Question: I am trying to duplicate the <URL> to understand binding in Xamarin.
Once I run the following script, my first label is not rotating along with slider.
'''
<?xml version="1.0" encoding="UTF-8"?>
<ContentPage xmlns="http://xamarin.com/schemas/2014/forms" xmlns:x="http://schemas.microsoft.com/winfx/2009/xaml" x:Class="DataBinding.MyPage" Title="Slider Bindings Page">
<StackLayout>
<Label Text="ROTATION"
BindingContext="{x:Reference Name=slider}"
Rotation="{Binding Path=Value}"
Font="Bold, Large"
HorizontalOptions="Center"
VerticalOptions="CenterAndExpand" />
<Slider x:Name="slider"
Maximum="360"
VerticalOptions="CenterAndExpand" />
<Label BindingContext="{x:Reference slider}"
Text="{Binding Value,
StringFormat='The angle is {0:F0} degrees'}"
Font="Large"
HorizontalOptions="Center"
VerticalOptions="CenterAndExpand" />
</StackLayout>
</ContentPage>
'''
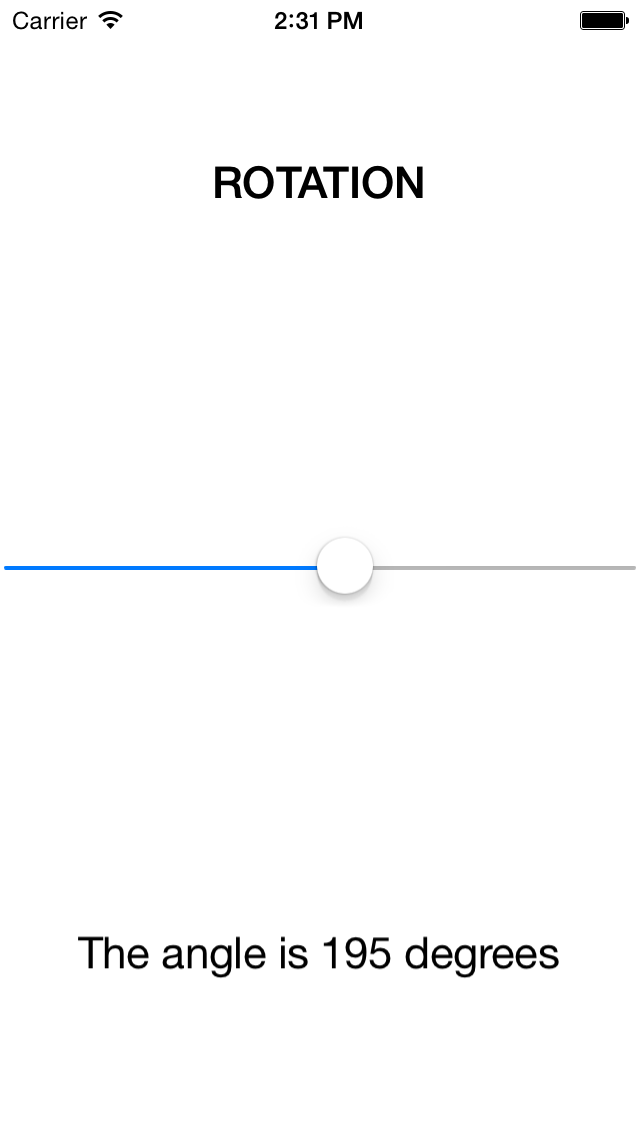
Answer: It used to be a requirement in pages that any use of had to have the control that was being referenced appear in the markup prior to it being referenced.
i.e.
In the example we had the following markup originally that works with :-
'''
<StackLayout>
<Slider x:Name="slider"
Maximum="360"
VerticalOptions="CenterAndExpand" />
<Label Text="ROTATION"
BindingContext="{x:Reference Name=slider}"
Rotation="{Binding Path=Value}"
Font="Bold, Large"
HorizontalOptions="Center"
VerticalOptions="CenterAndExpand" />
<Label BindingContext="{x:Reference slider}"
Text="{Binding Value,
StringFormat='The angle is {0:F0} degrees'}"
Font="Large"
HorizontalOptions="Center"
VerticalOptions="CenterAndExpand" />
</StackLayout>
'''
However, now in the latest version of you no longer have to place controls prior to them being in a document, as can be seen by their updated example:-
'''
<StackLayout>
<Label Text="ROTATION"
BindingContext="{x:Reference Name=slider}"
Rotation="{Binding Path=Value}"
Font="Bold, Large"
HorizontalOptions="Center"
VerticalOptions="CenterAndExpand" />
<Slider x:Name="slider"
Maximum="360"
VerticalOptions="CenterAndExpand" />
<Label BindingContext="{x:Reference slider}"
Text="{Binding Value,
StringFormat='The angle is {0:F0} degrees'}"
Font="Large"
HorizontalOptions="Center"
VerticalOptions="CenterAndExpand" />
</StackLayout>
'''
So if you update your project to the latest , you will then be able to controls without ordering of controls being important. There may be certain restrtictions still, however it seems much more flexible than in previous versions.